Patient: sex M, age 43
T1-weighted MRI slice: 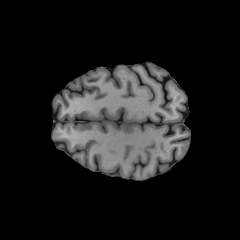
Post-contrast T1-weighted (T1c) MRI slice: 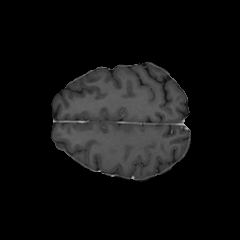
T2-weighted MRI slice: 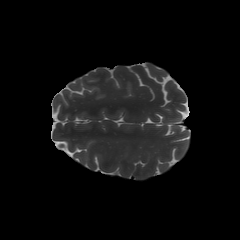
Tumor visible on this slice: no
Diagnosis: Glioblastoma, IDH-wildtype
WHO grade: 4